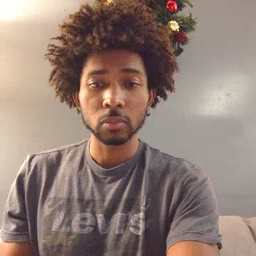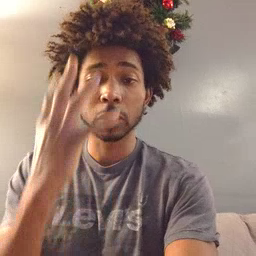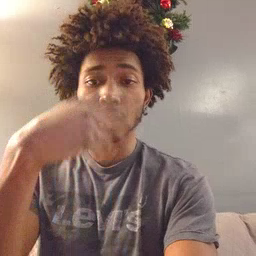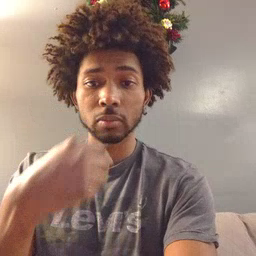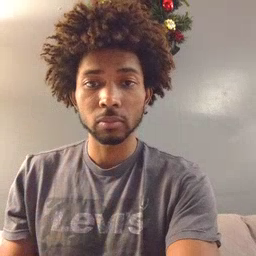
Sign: pretty